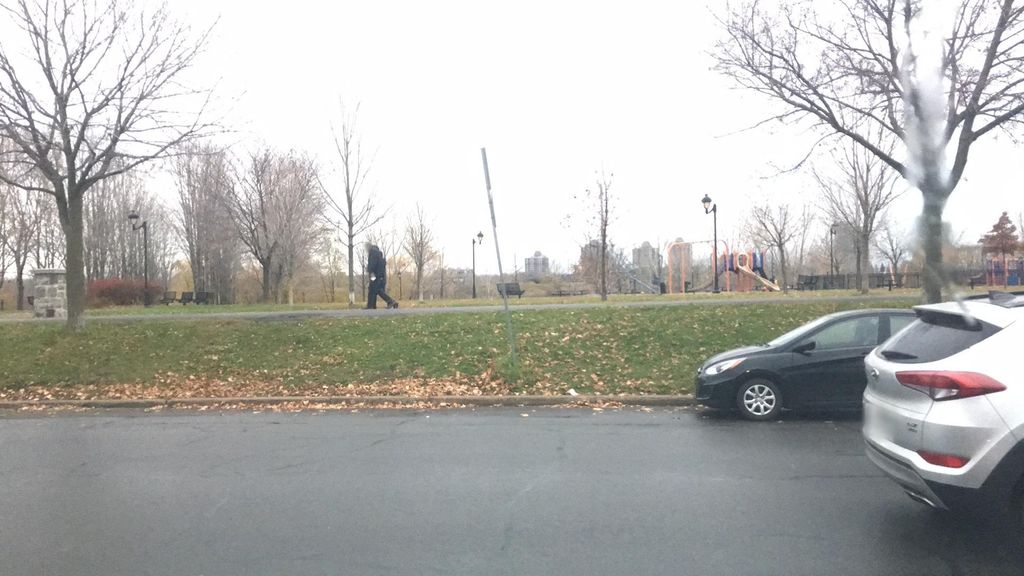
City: montreal